Field crop: maize
Growth stage: 2
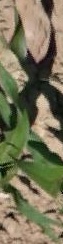
Species: maize